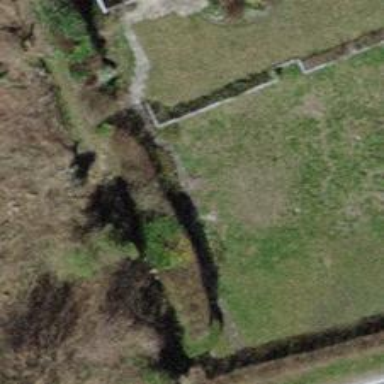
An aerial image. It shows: Hedge acting as barrier.